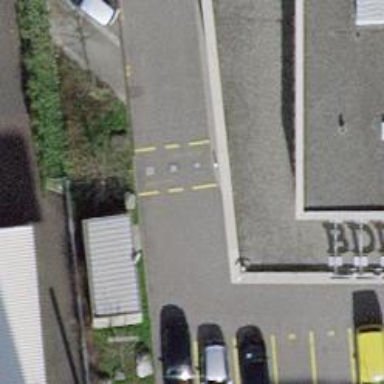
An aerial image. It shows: Bollard.